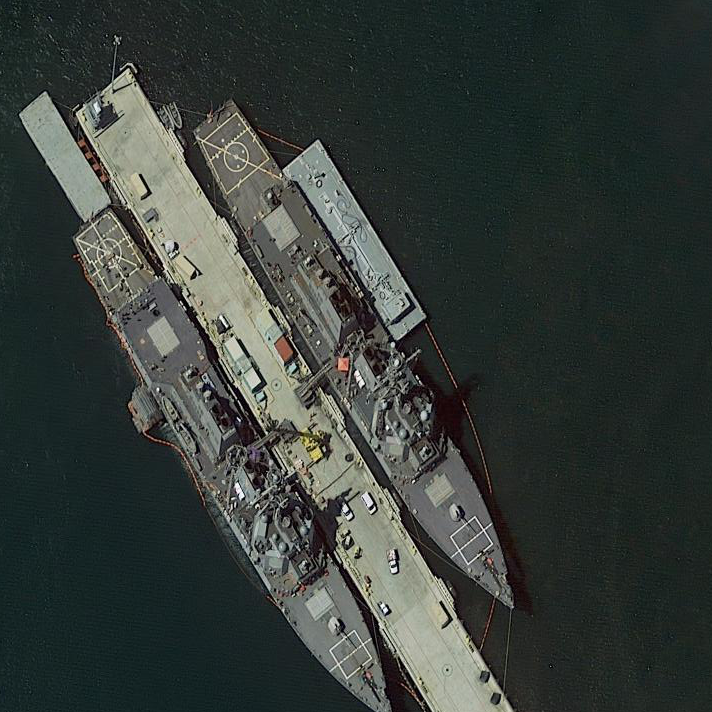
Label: destroyer